Interaction volume radius: 5 \u00c5
Interaction volume height: 20 \u00c5
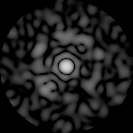
Disorder parameter: 0.7838